Field crop: tomato
Growth stage: 2
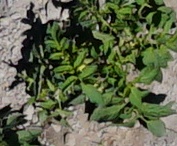
Species: tomato